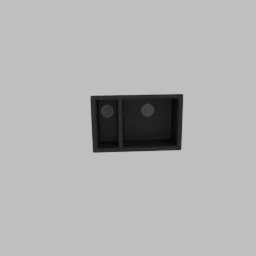
Label: appliances